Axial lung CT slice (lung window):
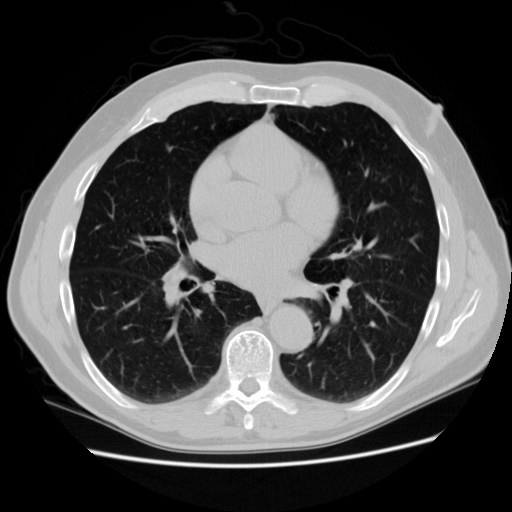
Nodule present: no